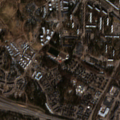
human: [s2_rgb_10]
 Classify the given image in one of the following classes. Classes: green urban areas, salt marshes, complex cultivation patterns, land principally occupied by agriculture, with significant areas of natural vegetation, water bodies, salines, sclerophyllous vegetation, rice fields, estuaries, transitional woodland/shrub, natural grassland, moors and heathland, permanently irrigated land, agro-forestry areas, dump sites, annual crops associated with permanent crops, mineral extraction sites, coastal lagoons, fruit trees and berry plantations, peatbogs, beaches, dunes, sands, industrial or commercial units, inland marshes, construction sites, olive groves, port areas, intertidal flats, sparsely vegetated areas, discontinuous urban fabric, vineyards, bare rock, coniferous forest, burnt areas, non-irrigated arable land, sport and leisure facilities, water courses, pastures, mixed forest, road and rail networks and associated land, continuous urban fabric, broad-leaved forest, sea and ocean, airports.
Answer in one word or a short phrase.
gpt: discontinuous urban fabric, industrial or commercial units, road and rail networks and associated land, green urban areas